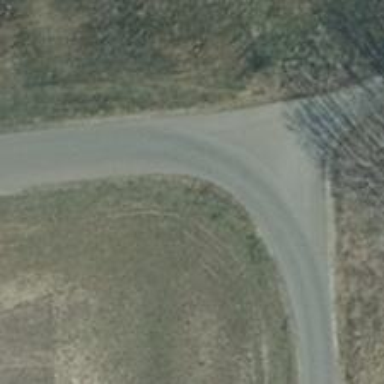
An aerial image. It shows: Asphalt service road.